Field crop: tomato
Growth stage: 1
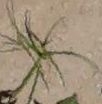
Species: cyperus